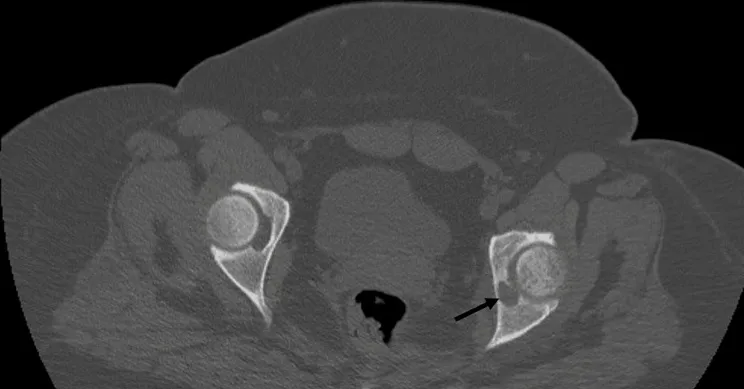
Axial CT scan at the level of the lesion. Lucent area within the left fovea (black arrow).
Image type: radiology (ct)